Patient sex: F
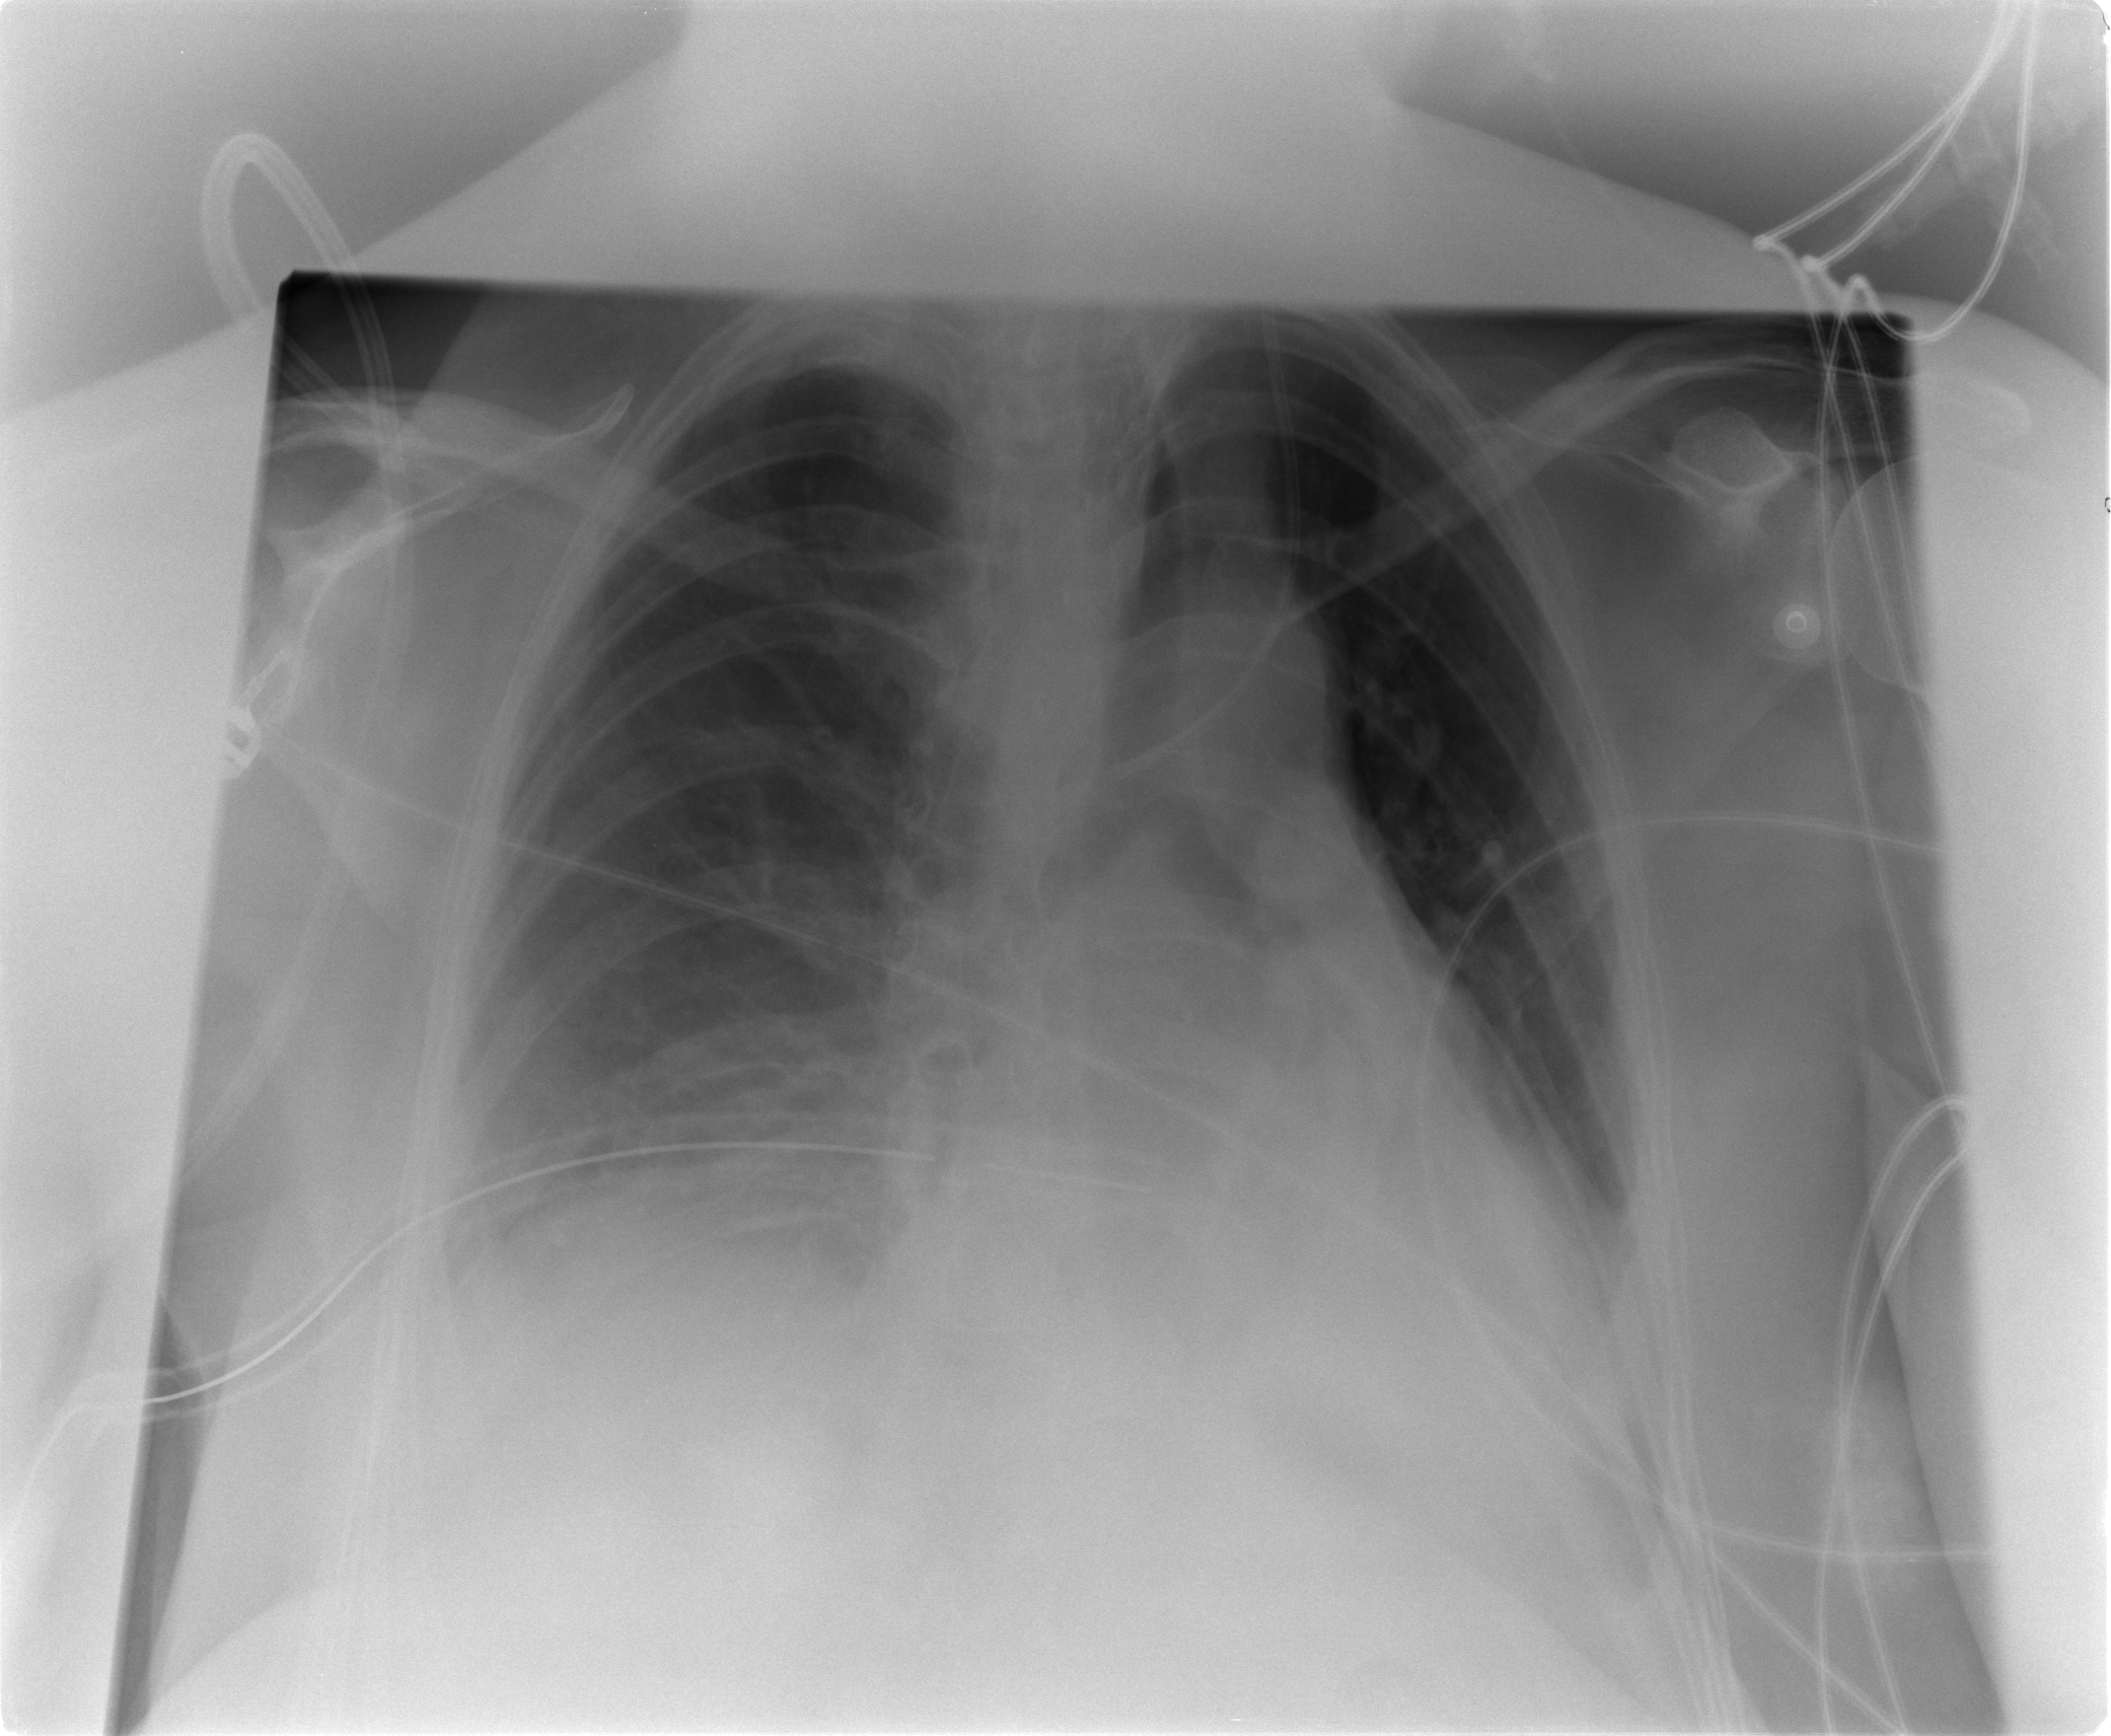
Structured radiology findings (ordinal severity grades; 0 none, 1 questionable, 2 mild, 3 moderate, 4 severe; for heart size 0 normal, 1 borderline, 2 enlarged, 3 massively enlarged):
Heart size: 0
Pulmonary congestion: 0
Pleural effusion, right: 2
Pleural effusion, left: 1
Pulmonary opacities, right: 0
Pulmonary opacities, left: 0
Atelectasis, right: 0
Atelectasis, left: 0